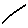
Label: line